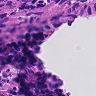
Metastatic tissue present: no